Question: I have to build a simple route that download a file from an ftps server to my filesystem with camel so I'm doing the following:
'''
from("ftps://esbftp@test.net/test?delay=30000&password=******&fileName=testFile.txt")
.to("file:/mydir/testtest")
'''
in the log I dont see any error and the route seems to be correctly initialized (and I'm sure the file is there :)):
'''
18:58:13,947 | INFO | xtenderThread-24 | OsgiSpringCamelContext | ? ? | 89 - org.apache.camel.camel-core - 2.8.0.fuse-06-11 | Route: FTPTestRoute
started and consuming from: Endpoint[ftps://esbftp@test.net/test?delay=30000&password=******]
'''
this is the setup i have on filezilla to connect to the ftps server and it is working

If I try to connect to a normal ftp server then the route works perfectly.
Any help?
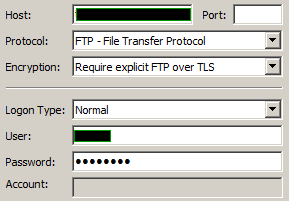
Answer: At the end I was missing 2 parameters
'''
&passiveMode=true&binary=true
'''
Those parameters are set automatically on filezilla while in camel I had to force them